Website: lowes
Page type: payment
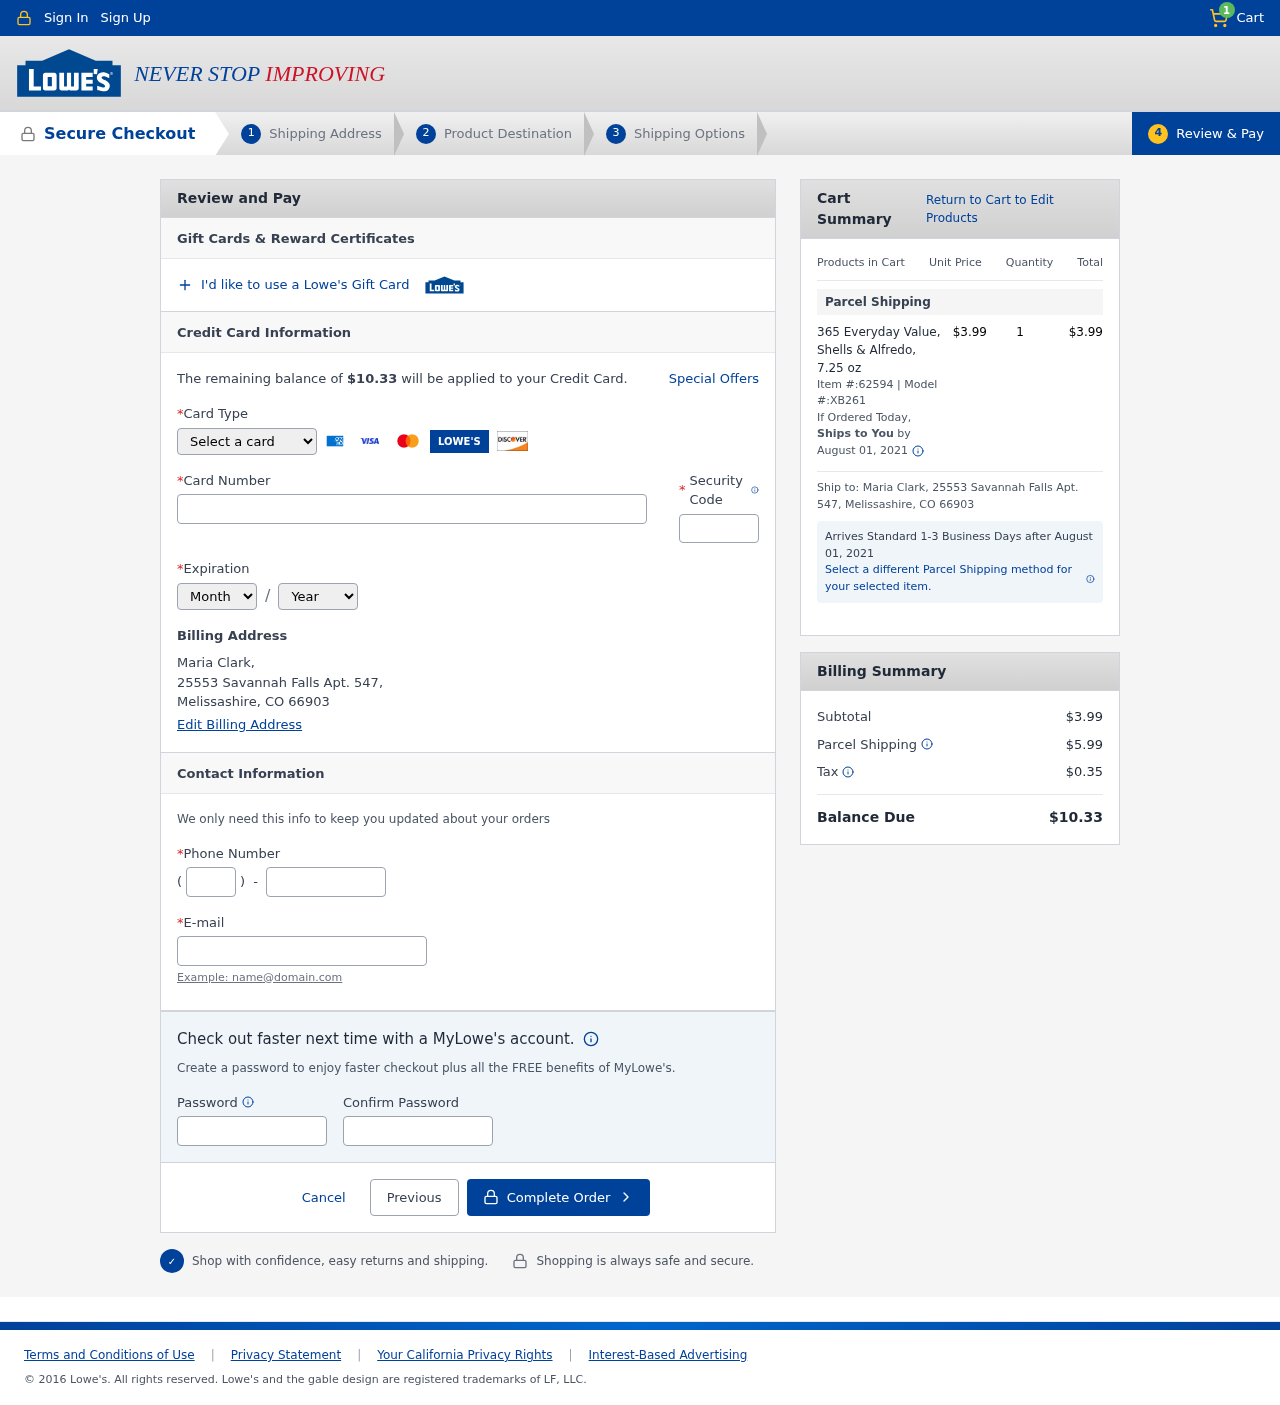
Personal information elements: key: PII_CARD_CVV
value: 862
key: PII_CARD_EXPIRY_MONTH
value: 11
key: PII_CARD_EXPIRY_YEAR
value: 26
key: PII_CARD_NUMBER
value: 2269 6618 3607 7421
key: PII_CARD_TYPE
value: Mastercard
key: PII_CITY_STATE_ZIP
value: Melissashire, CO 66903
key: PII_EMAIL
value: mariaclark@yahoo.com
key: PII_FULLNAME
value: Maria Clark,
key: PII_PHONE
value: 4614159695
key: PII_PHONE_AREA
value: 461
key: PII_STREET
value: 25553 Savannah Falls Apt. 547
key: PII_STREET
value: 25553 Savannah Falls Apt. 547,
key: PII_FULLNAME2
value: Maria Clark
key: PII_CITY
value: Melissashire
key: PII_STATE_ABBR
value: CO
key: PII_POSTCODE
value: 66903
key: PII_POSTCODE_FULL
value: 66903
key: PII_CITY_STATE
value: Melissashire, CO
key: PII_POSTCODE_NUMERIC
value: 66903
Product elements: key: PRODUCT1_NAME
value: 365 Everyday Value, Shells & Alfredo, 7.25 oz
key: PRODUCT1_PRICE
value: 3.99
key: PRODUCT1_QUANTITY
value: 1
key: PRODUCT1_ITEM
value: Item #:62594
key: PRODUCT1_MODEL
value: Model #:XB261
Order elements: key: ORDER_NUM_ITEMS
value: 1
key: ORDER_TOTAL
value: $10.33
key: ORDER_SHIPPING_DATE
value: August 01, 2021
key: ORDER_SUBTOTAL
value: $3.99
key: ORDER_SHIPPING_DATE2
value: August 01, 2021
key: ORDER_SHIPPING_COST
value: $5.99
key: ORDER_TAX
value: $0.35